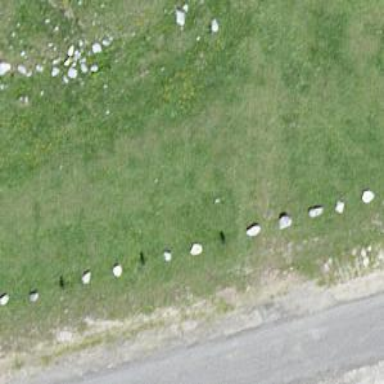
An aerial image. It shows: Bollard.